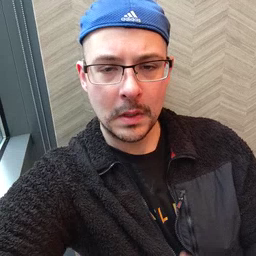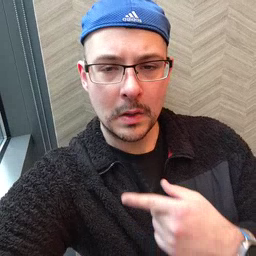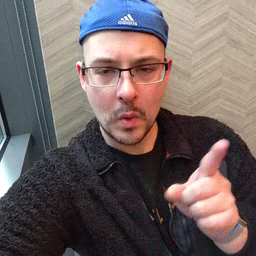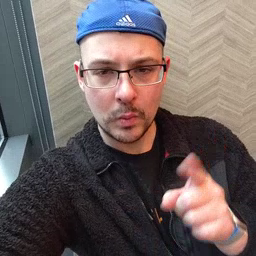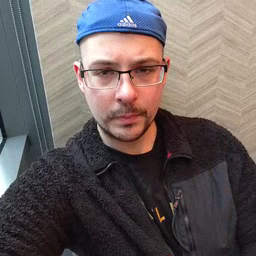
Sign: go